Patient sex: F
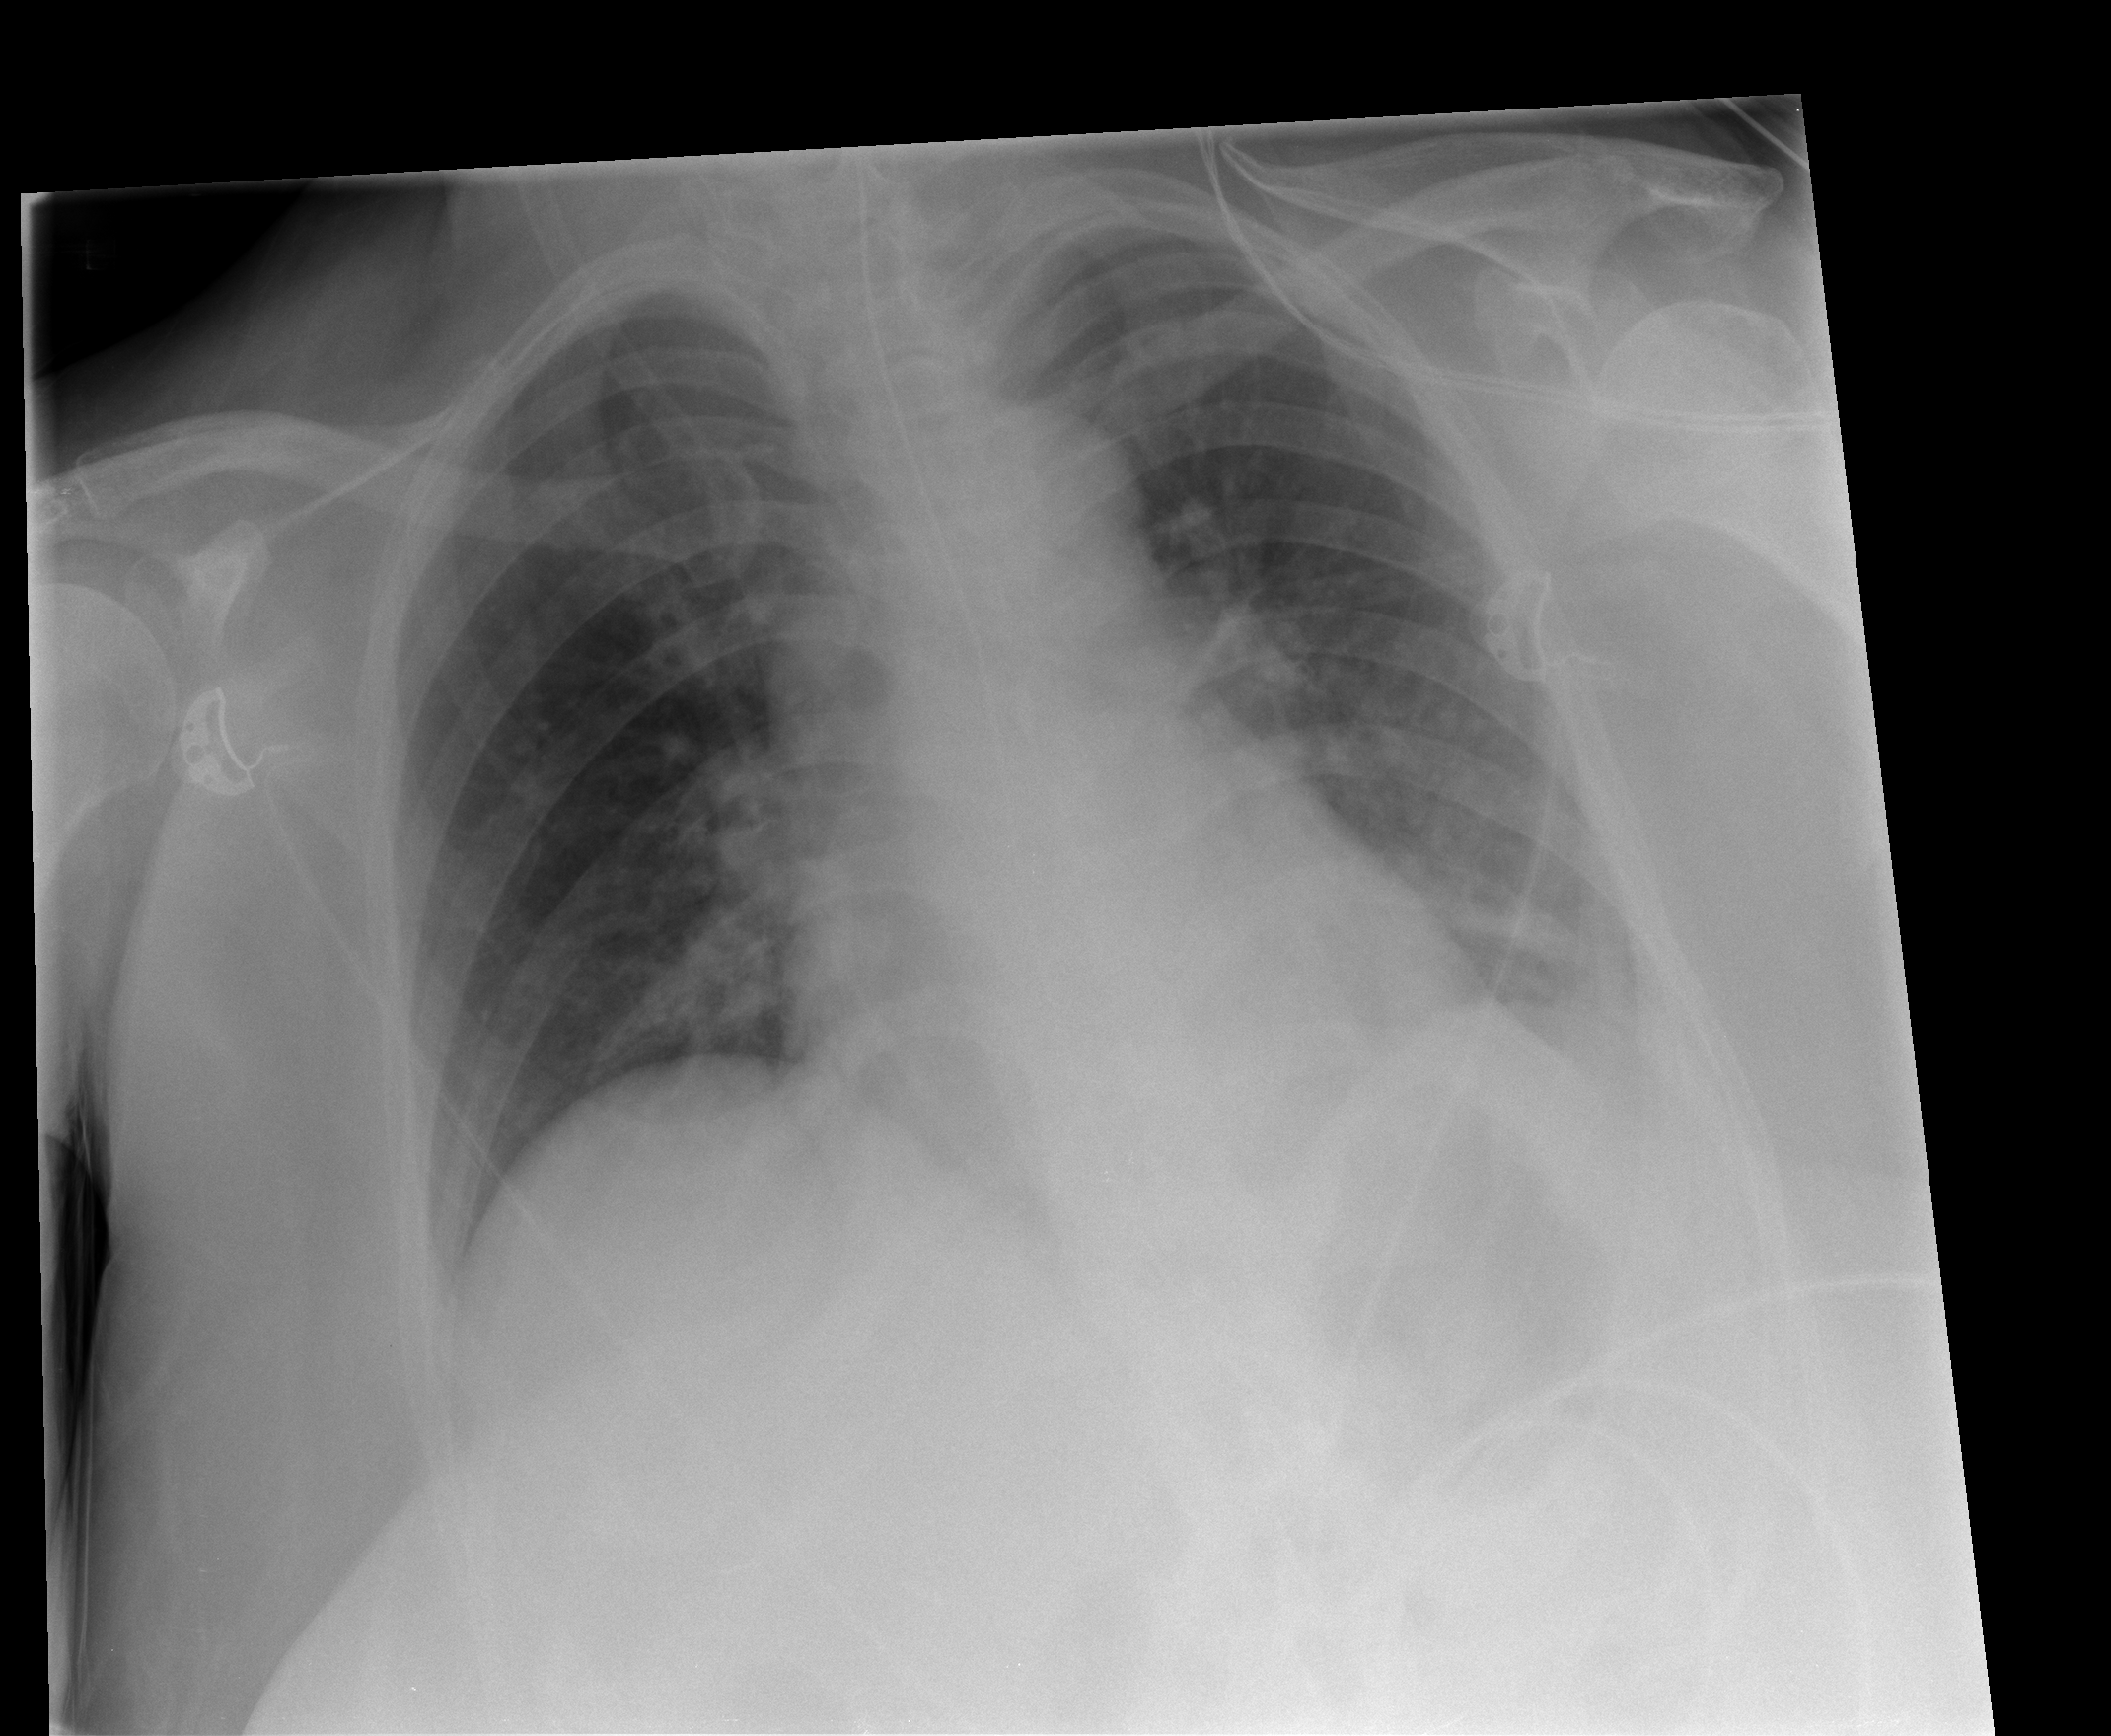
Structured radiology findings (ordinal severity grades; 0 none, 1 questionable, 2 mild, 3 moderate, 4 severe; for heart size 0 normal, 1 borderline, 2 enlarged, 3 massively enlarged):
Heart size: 0
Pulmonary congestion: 2
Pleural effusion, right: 0
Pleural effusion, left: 0
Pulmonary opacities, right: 0
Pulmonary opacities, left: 0
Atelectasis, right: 0
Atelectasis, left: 0